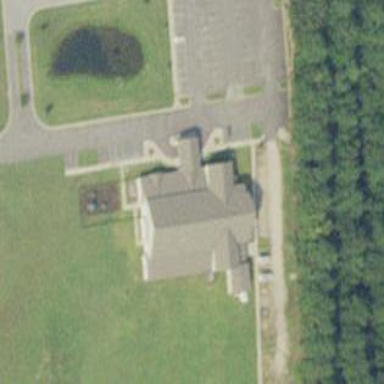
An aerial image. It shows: Building that is place of worship.